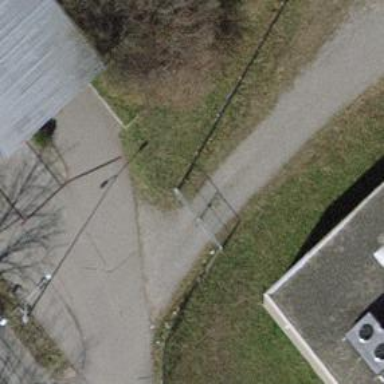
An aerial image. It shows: Gate.